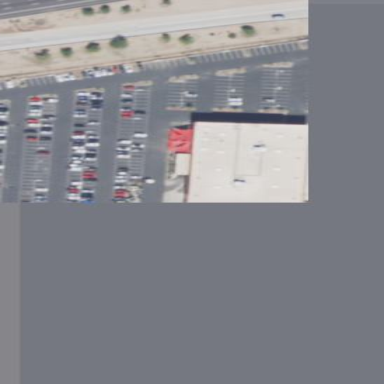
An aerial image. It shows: Building that houses car shop.